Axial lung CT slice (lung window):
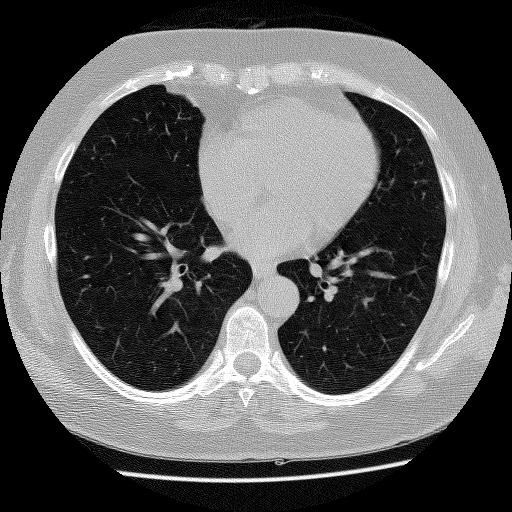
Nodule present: no